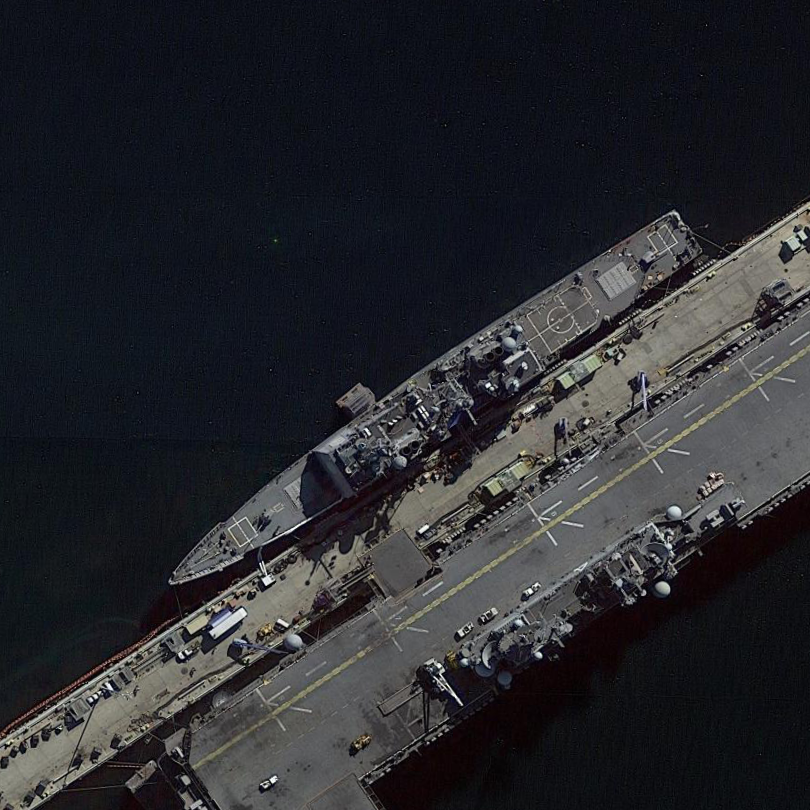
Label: cruiser